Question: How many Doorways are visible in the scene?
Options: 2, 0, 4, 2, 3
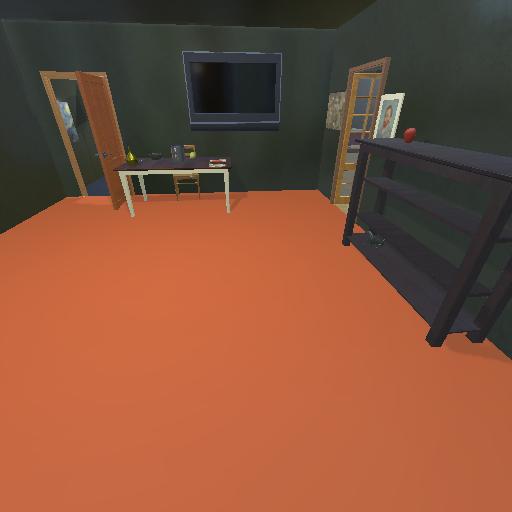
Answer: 2